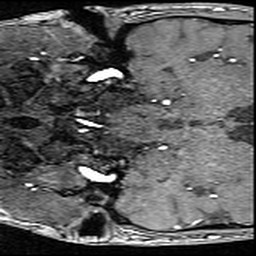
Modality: angio
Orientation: coronal
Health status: ill
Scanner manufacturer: siemens
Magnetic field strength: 3 T
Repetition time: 0.023 s
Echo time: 0.00418 s